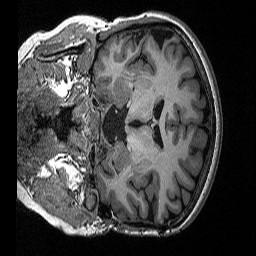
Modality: T1w
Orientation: coronal
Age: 25
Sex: female